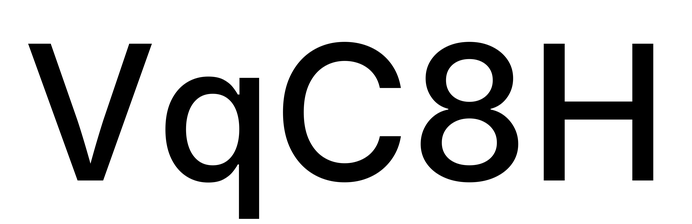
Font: Inter_Medium